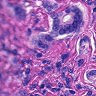
Metastatic tissue present: yes